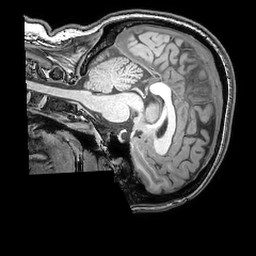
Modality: T1w
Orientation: sagittal
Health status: ill
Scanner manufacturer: philips
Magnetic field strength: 3 T
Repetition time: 0.007 s
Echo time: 0.0035 s